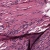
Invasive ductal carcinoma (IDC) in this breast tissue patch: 0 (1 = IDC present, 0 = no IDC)